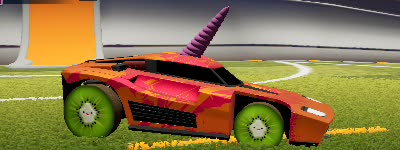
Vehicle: breakout